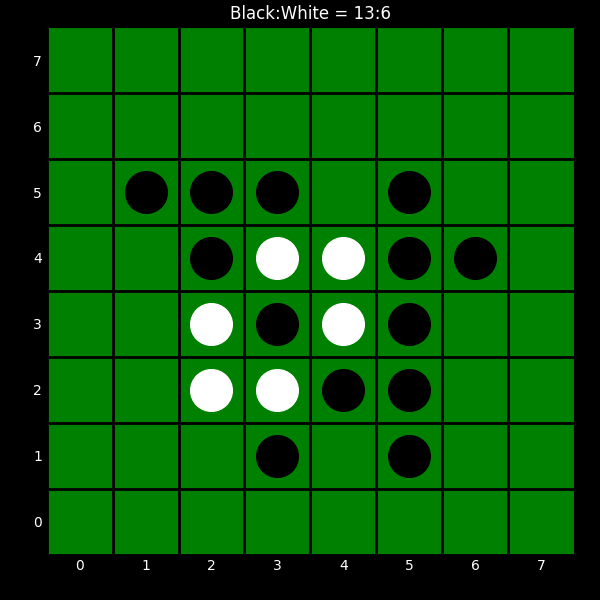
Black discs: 13
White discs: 6